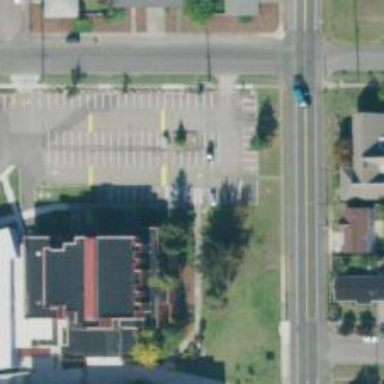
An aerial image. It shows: Parking space is available.